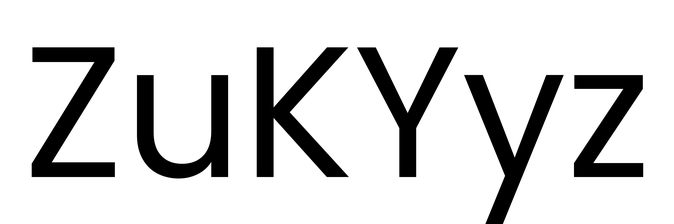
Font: Poppins-Regular